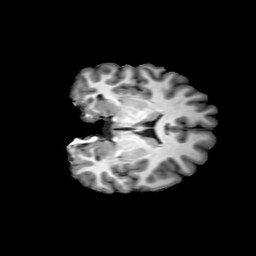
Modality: T1w
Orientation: coronal
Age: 32
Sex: male
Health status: healthy